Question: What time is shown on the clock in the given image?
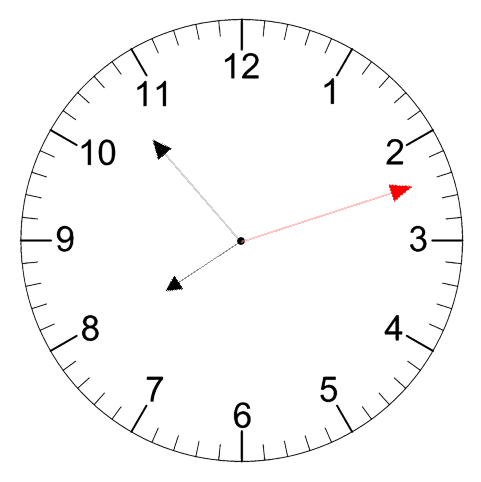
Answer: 07:53:12